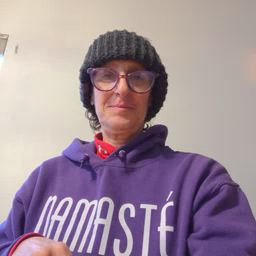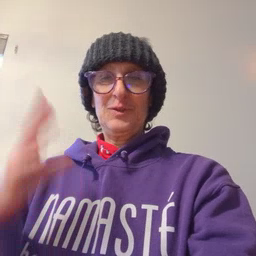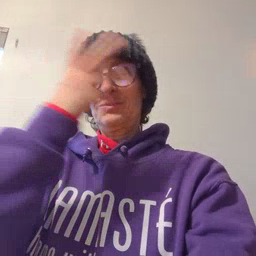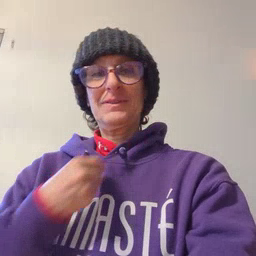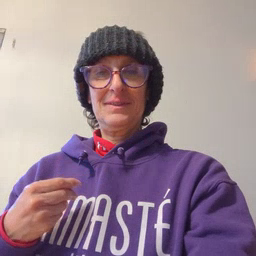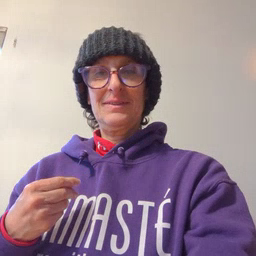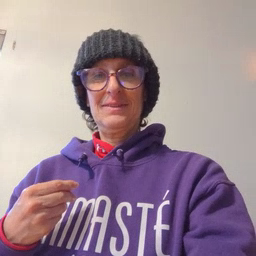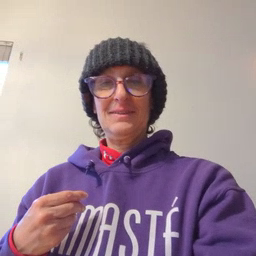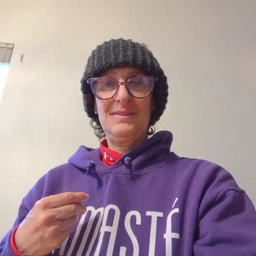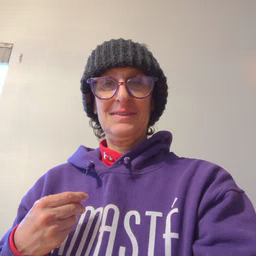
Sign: pretty